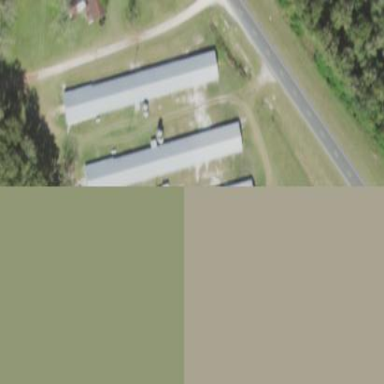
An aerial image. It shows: Poultry farmyard is depicted in the image.